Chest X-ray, AP view. Patient: 29 years old, sex M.
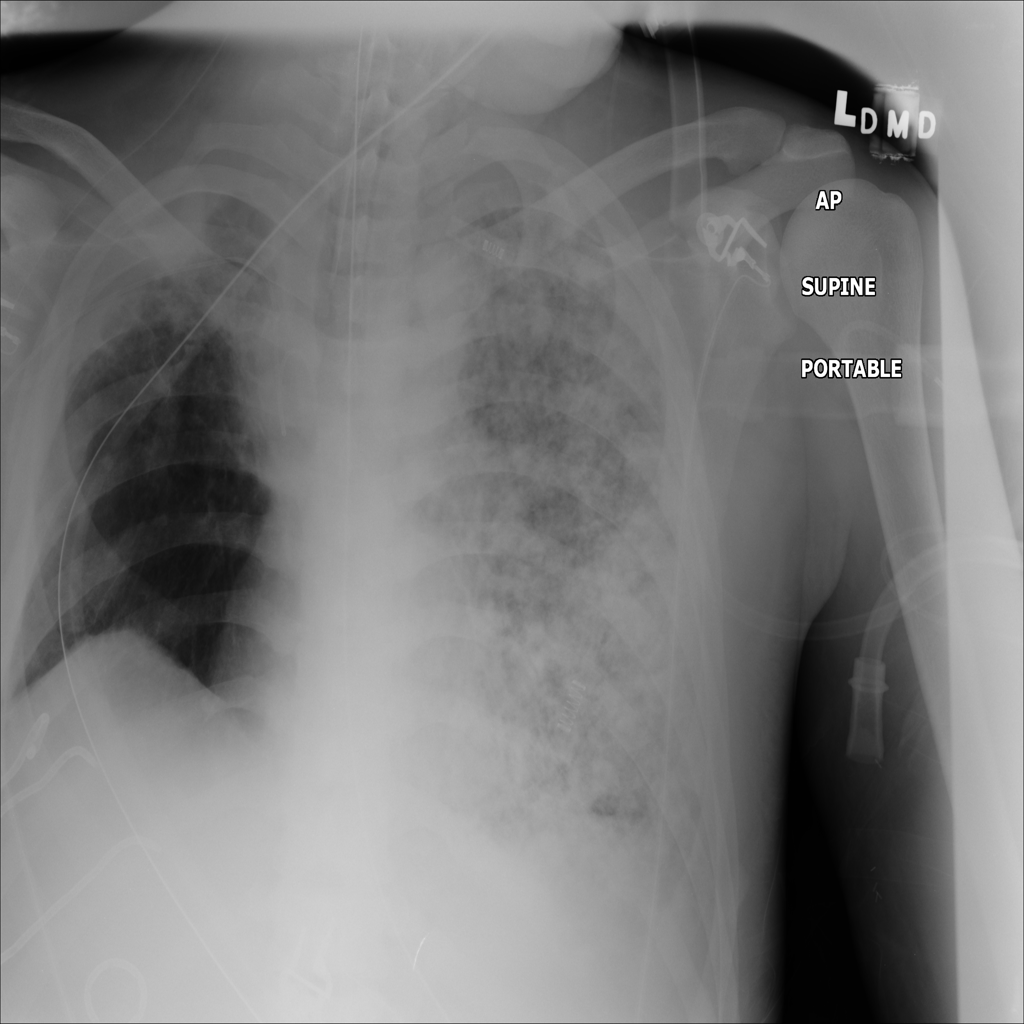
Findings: No Finding